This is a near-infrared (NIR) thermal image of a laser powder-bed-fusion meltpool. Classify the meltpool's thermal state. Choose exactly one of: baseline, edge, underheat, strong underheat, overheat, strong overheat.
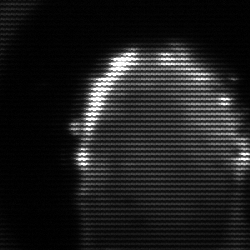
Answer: baseline